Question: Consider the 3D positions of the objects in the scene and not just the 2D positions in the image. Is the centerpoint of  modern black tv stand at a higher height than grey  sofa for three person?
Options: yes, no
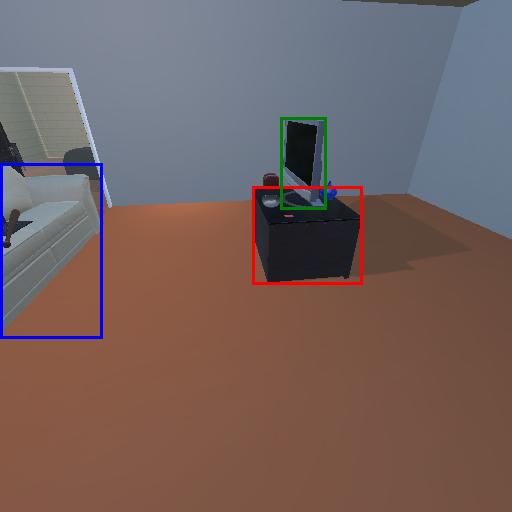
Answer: yes